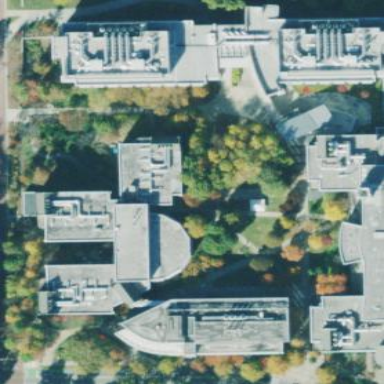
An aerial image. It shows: Academic/research building at Georgia Tech.